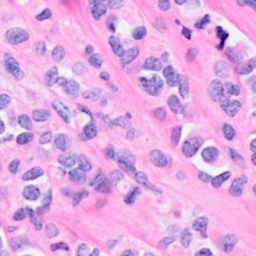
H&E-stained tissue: Breast